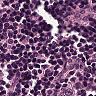
Metastatic tissue present: no